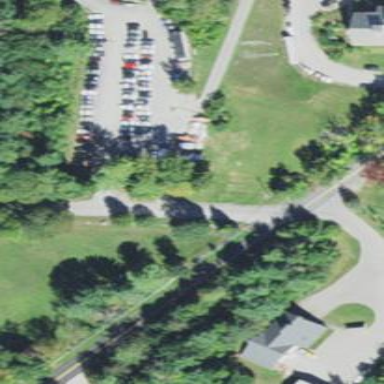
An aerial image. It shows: Parking area.